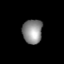
Tissue: lung
Cell type: Myeloid cells
Senescence score: 0.5977
Nuclear area (px): 472
Mean DAPI intensity: 140.019